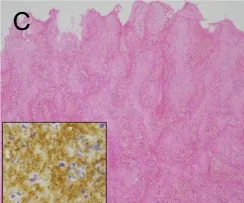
Macroscopic and microscopic findings of the retrieved thrombi. And the platelet-rich thrombus that was immunopositive for anti-glycoprotein IIb/IIIa (insert) Original magnification x40.
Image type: pathology (immunostaining)